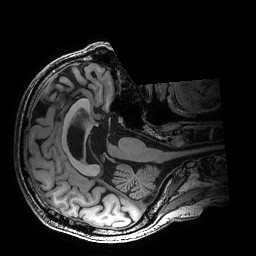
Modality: T1w
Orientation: axial
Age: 67
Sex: male
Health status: healthy
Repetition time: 2.53 s
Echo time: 0.0034 s